Field crop: maize
Growth stage: 2
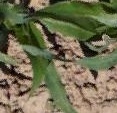
Species: maize